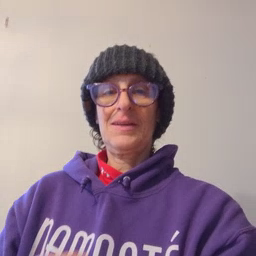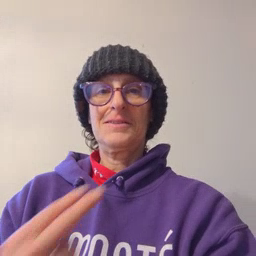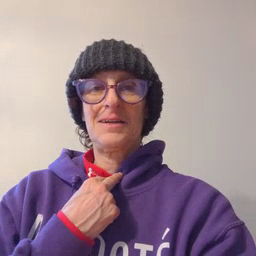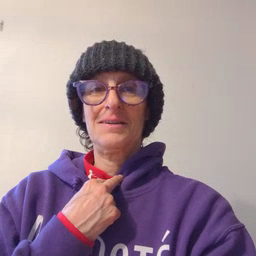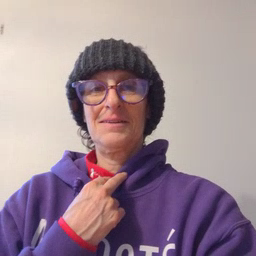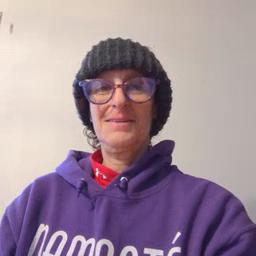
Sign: stuck